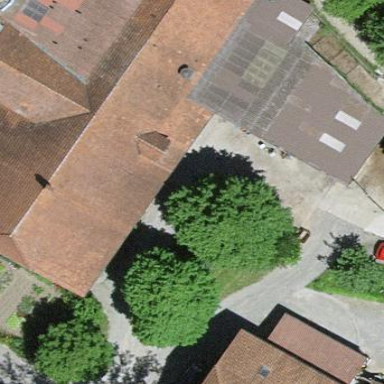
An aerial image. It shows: Farm building.